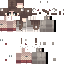
A female human skin with medium skin, wearing brown long hair dressed in a blue robe top and brown skirt, featuring a closed mouth.